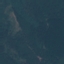
Land use / land cover: Forest